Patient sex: F
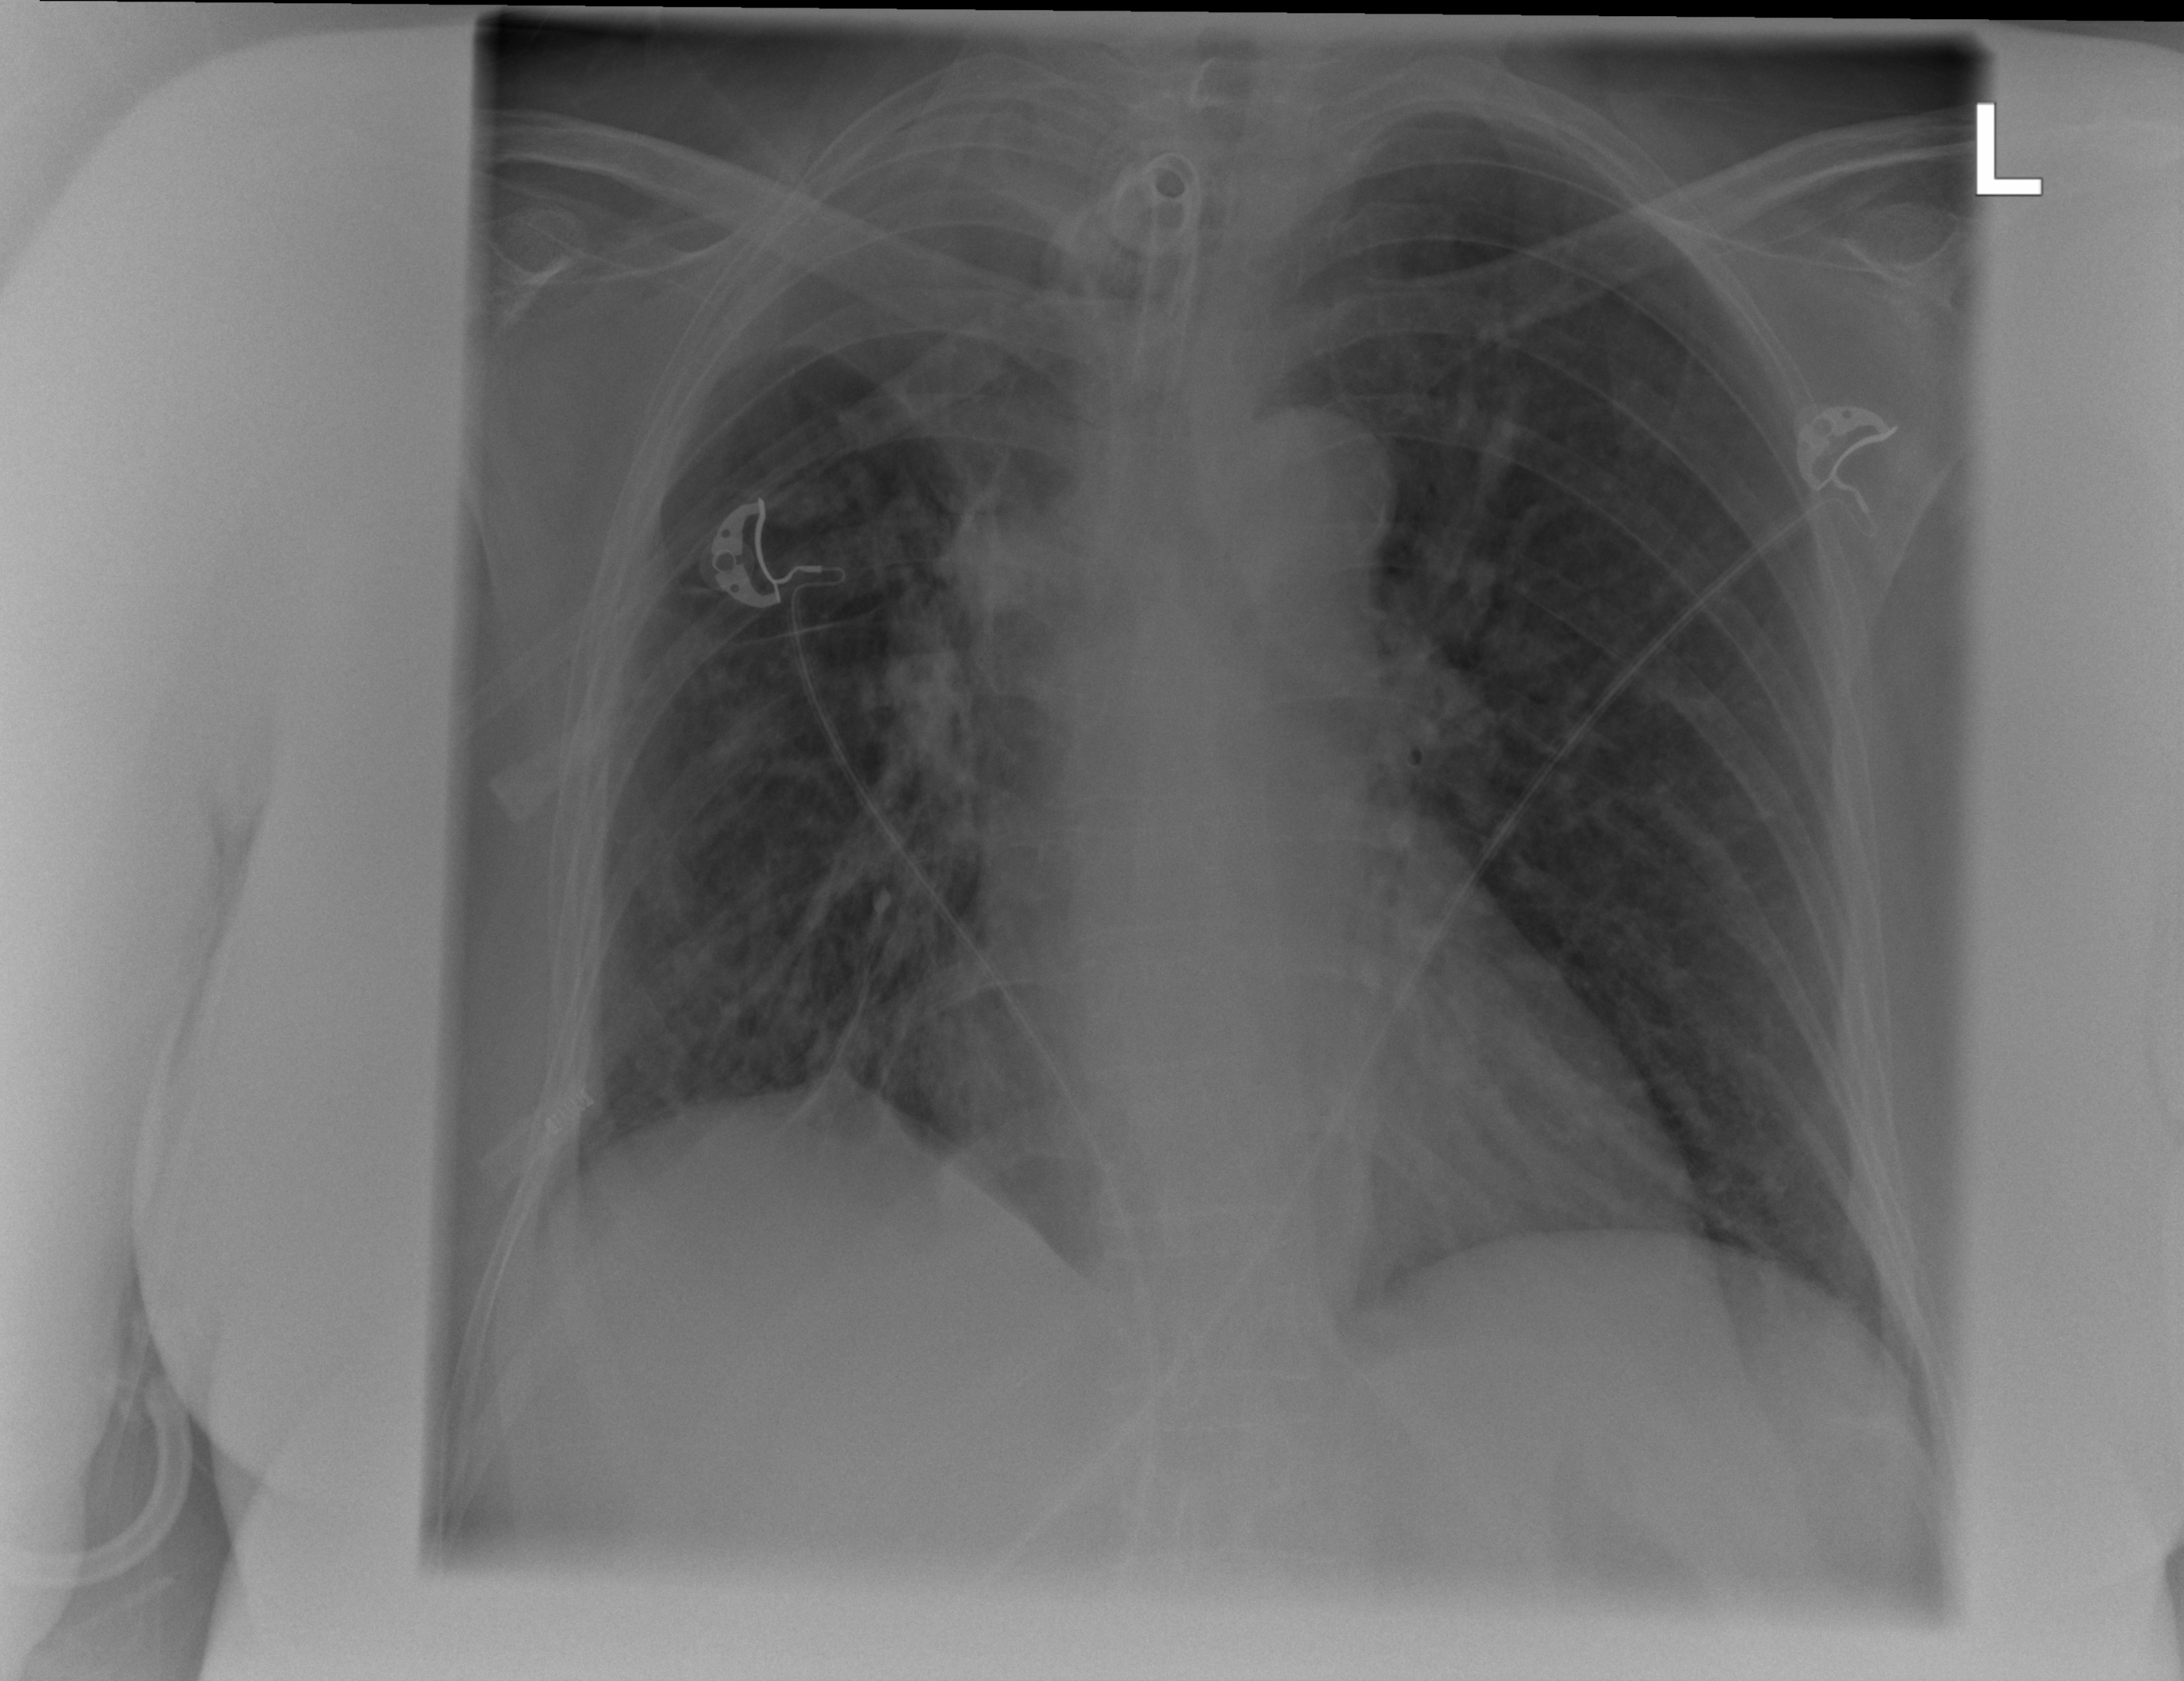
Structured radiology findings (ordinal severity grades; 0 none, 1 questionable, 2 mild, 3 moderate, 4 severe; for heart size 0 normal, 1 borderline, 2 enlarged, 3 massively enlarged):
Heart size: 1
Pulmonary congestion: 2
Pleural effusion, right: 2
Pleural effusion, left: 0
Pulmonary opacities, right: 2
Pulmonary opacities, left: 0
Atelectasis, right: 0
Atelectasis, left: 0